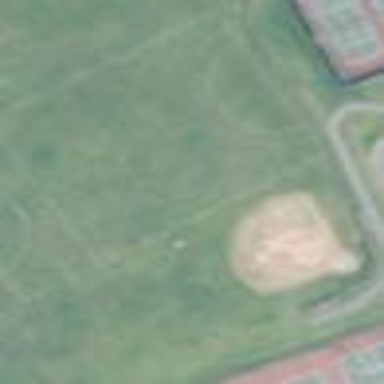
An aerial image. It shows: Baseball pitch for leisure land activities.